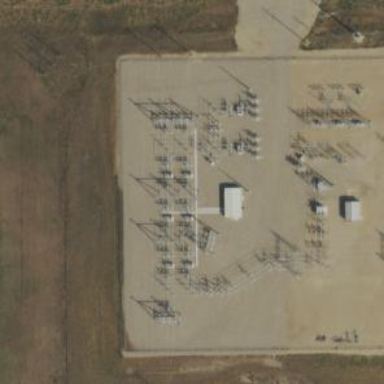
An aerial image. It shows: Switch used for power control.